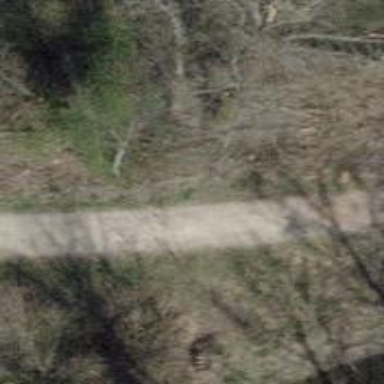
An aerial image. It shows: Gravel track with cycleway.